Question: I got 2 websites in my .
When I'm trying to link ColdFusion and IIS, ColdFusion web server tool don't see my websites.
You can see it in the image.
My ColdFusion version is 11 Enterprise Edition, IIS version 6.1, Windows server 2008 rc2 operating system.
I'm working on Oracle Virtualbox.

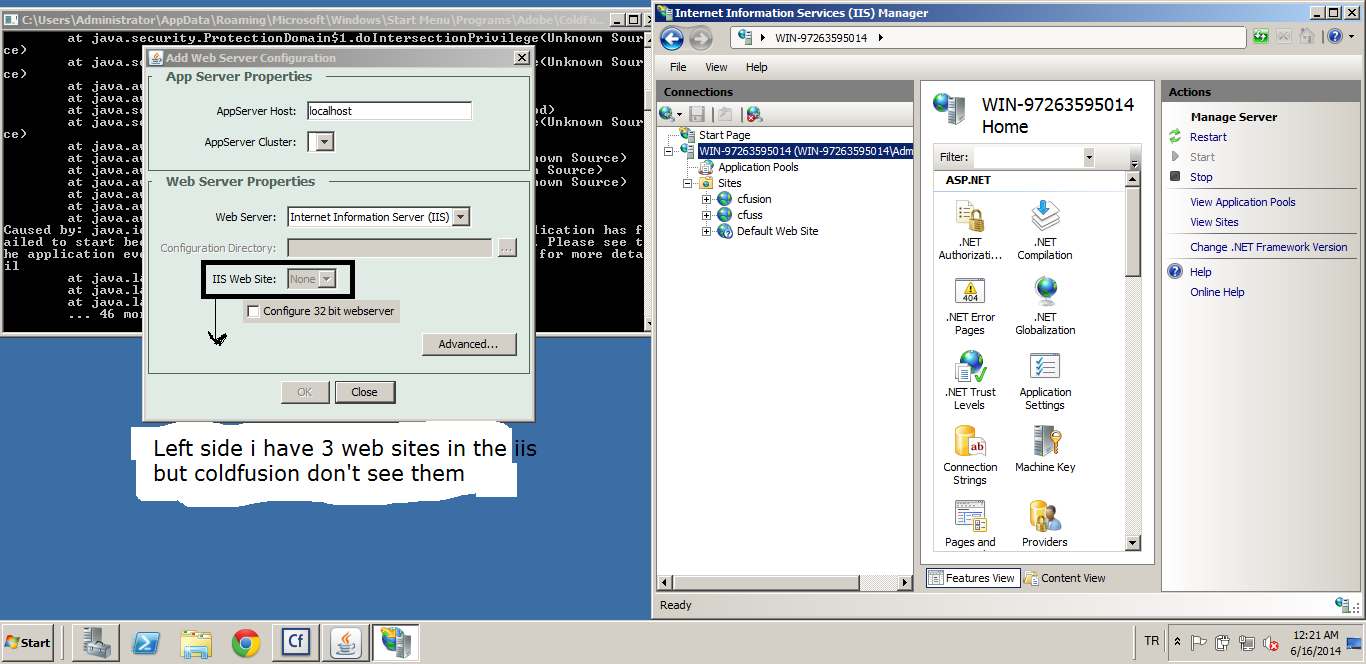
Answer: Known <URL>.